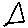
Label: triangle